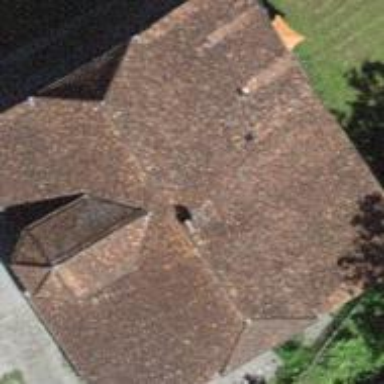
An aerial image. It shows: Detached building with half-hipped roof shape.